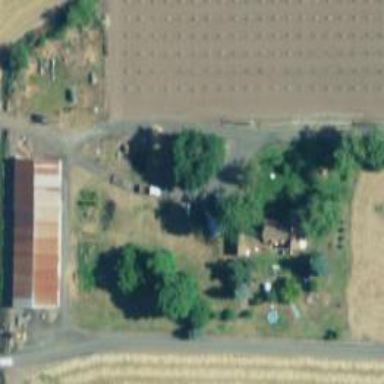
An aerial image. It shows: Farmyard area.